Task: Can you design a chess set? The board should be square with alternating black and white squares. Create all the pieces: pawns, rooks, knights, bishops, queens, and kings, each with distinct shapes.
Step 1794:
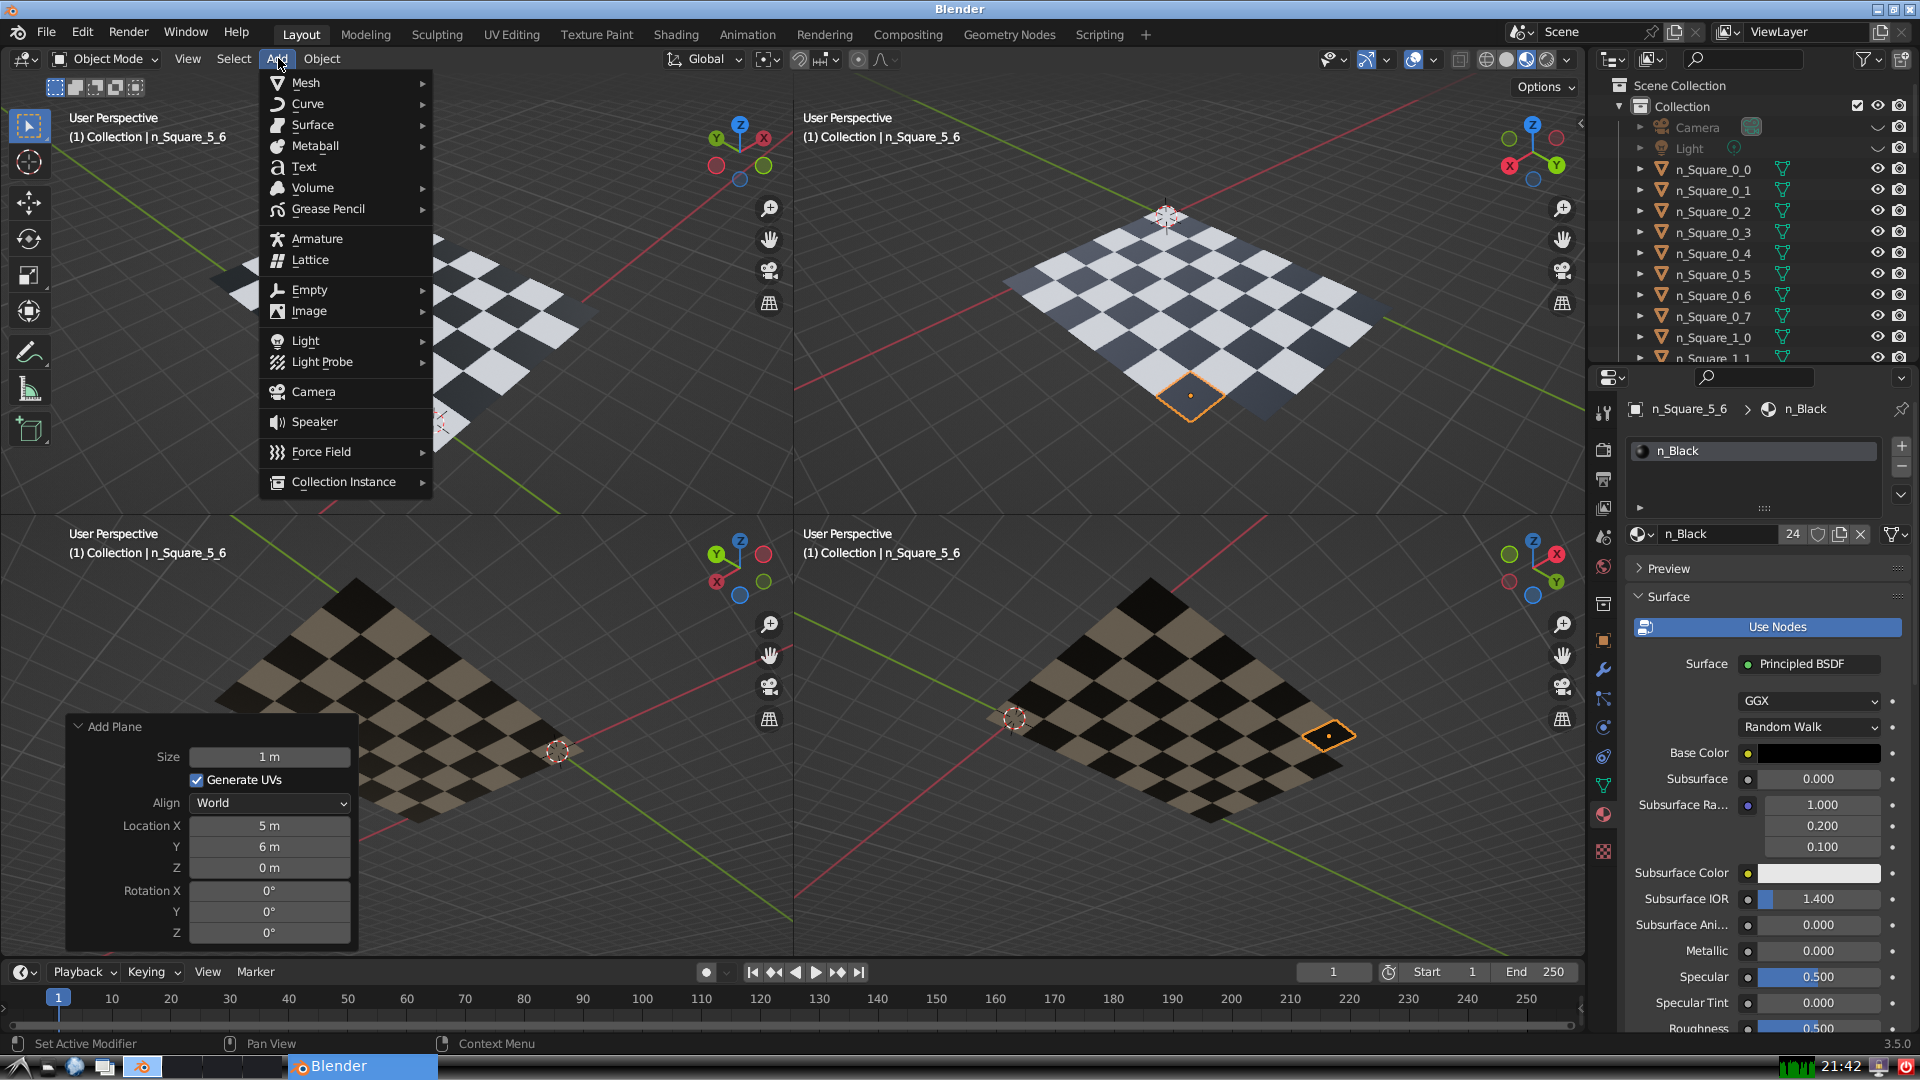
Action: {"mouse_move": [304, 82]}